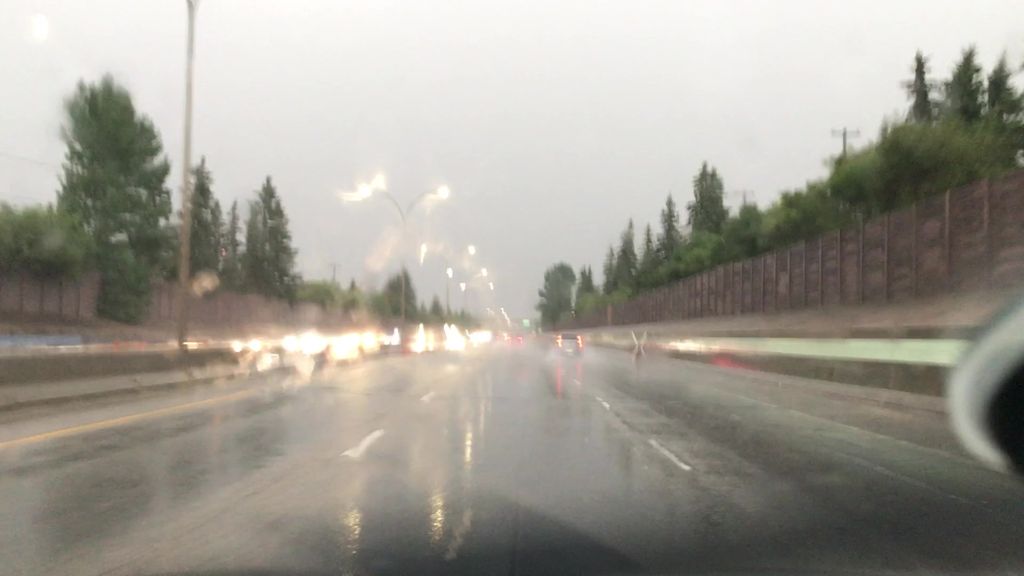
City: edmonton